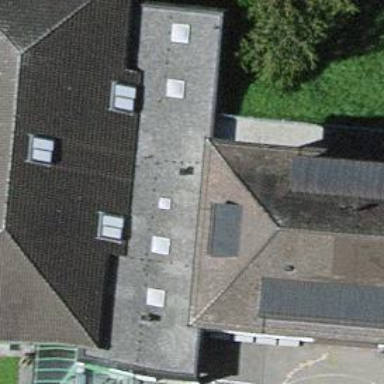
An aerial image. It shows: School building.